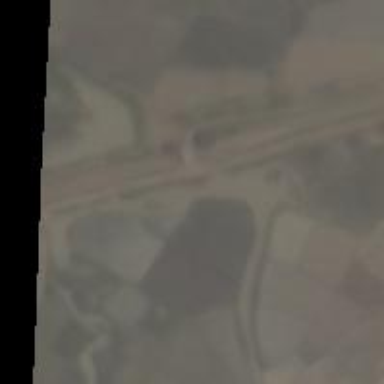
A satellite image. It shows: Unclassified road on bridge.